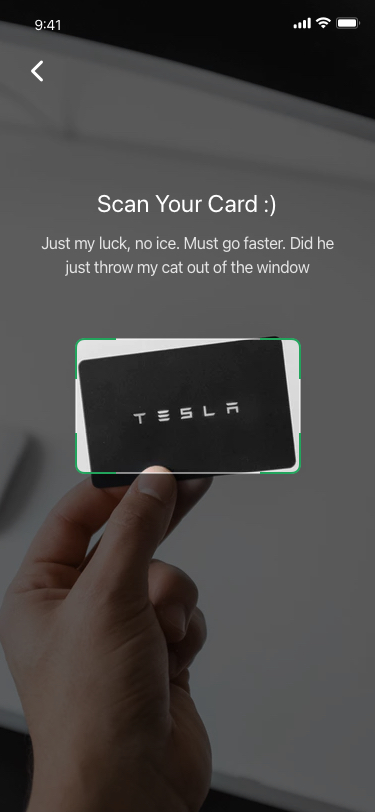
Text in this UI design:
Scan Your Card :)
Just my luck, no ice. Must go faster. Did he just throw my cat out of the window